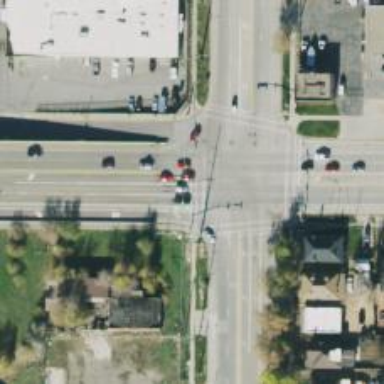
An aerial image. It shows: Crossing on the road with line markings.